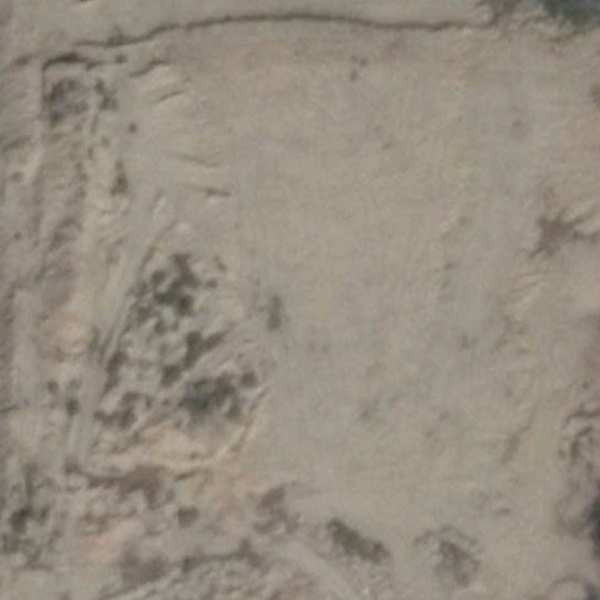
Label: BareLand